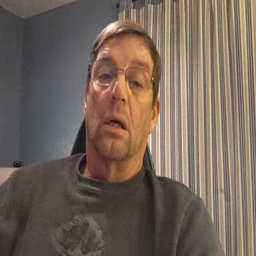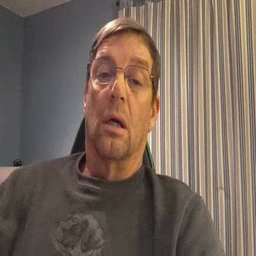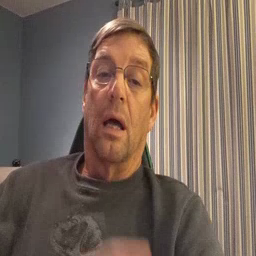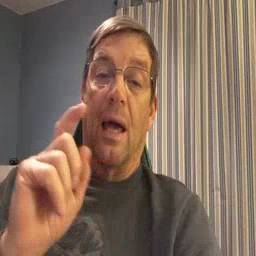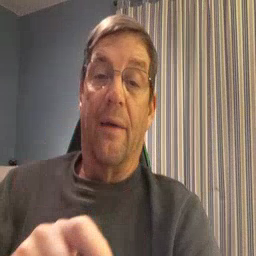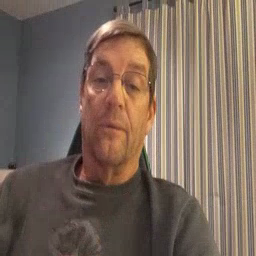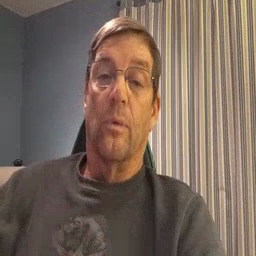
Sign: haveto